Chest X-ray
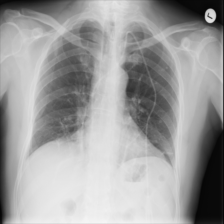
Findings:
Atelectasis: negative
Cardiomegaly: negative
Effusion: negative
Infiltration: negative
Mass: negative
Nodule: negative
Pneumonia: negative
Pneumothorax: negative
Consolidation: negative
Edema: negative
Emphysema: negative
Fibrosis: negative
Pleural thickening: negative
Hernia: negative